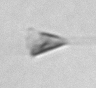
Label: Asterionellopsis_glacialis